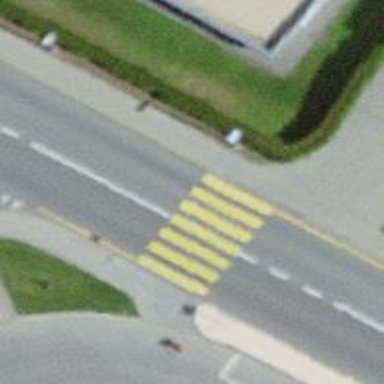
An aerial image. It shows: Uncontrolled zebra crossing on the road.